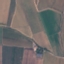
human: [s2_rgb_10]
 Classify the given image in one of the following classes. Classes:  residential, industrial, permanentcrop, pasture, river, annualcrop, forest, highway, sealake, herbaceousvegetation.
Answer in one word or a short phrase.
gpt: PermanentCrop